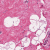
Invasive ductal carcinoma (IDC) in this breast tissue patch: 0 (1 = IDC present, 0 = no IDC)